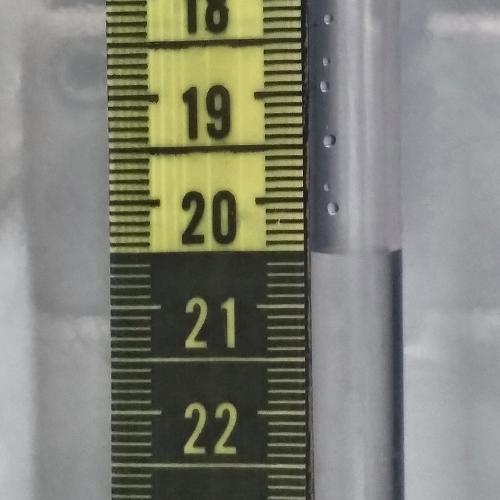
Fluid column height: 20.5 cm